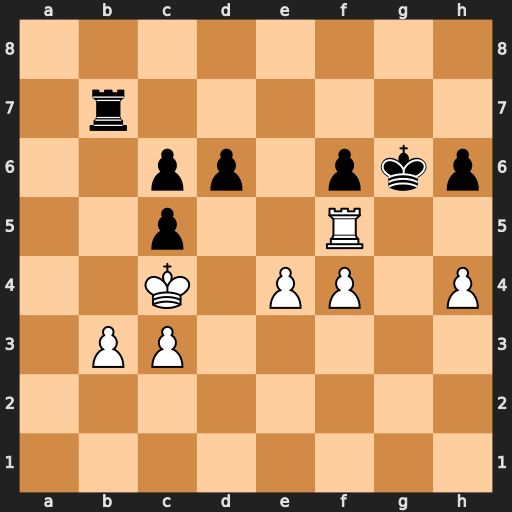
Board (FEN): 8/1r6/2pp1pkp/2p2R2/2K1PP1P/1PP5/8/8
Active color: w
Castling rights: -
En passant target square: -
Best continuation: h5+ Kg7 e5 fxe5 fxe5 dxe5 Rxe5